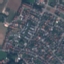
Land use / land cover: Residential